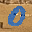
Label: 0